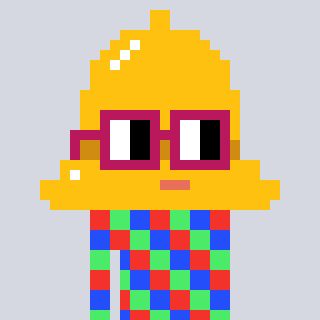
a pixel art character with square dark red glasses, a bell-shaped head and a grayscale-colored body on a cool background